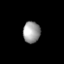
Tissue: lung
Cell type: Smooth muscle cells
Senescence score: 0.5717
Nuclear area (px): 356
Mean DAPI intensity: 158.831